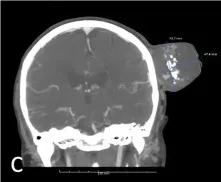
(C) PTC coronal view.
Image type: radiology (ct)